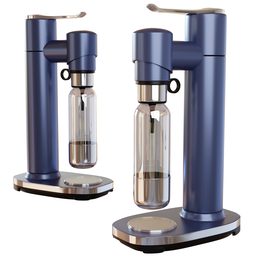
Label: appliances